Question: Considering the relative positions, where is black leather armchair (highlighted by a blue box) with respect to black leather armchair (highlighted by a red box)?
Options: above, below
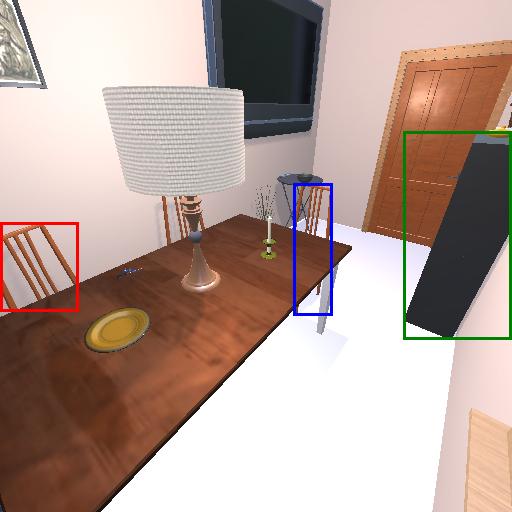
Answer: above